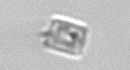
Label: Bacillariophyceae_morphotype1